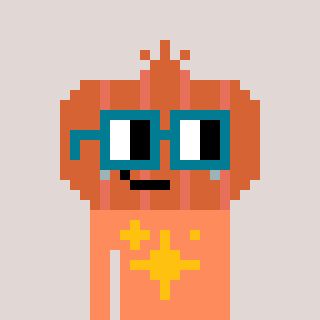
a pixel art character with square dark green glasses, a onion-shaped head and a peachy-colored body on a warm background